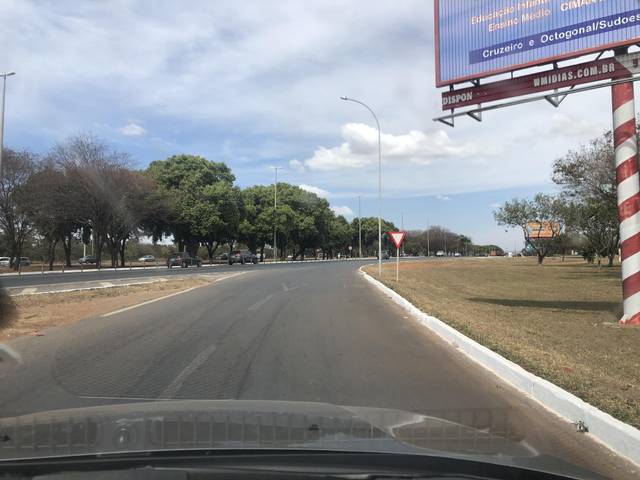
Region: Brazil
Coordinates: -15.823, -47.951